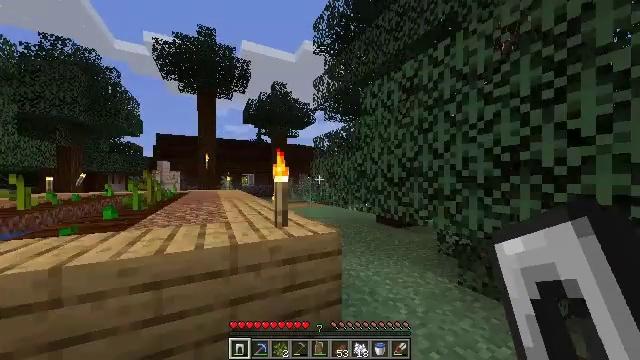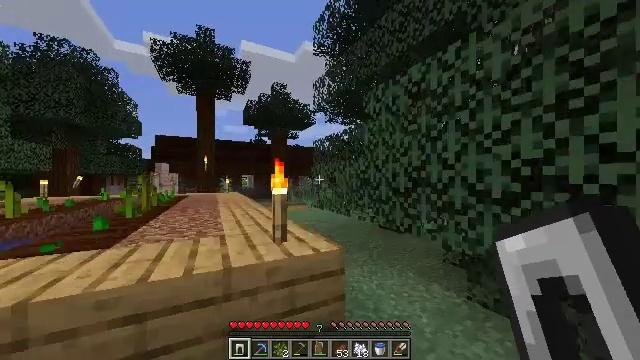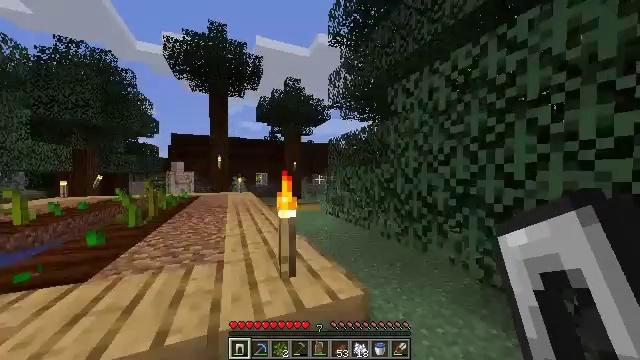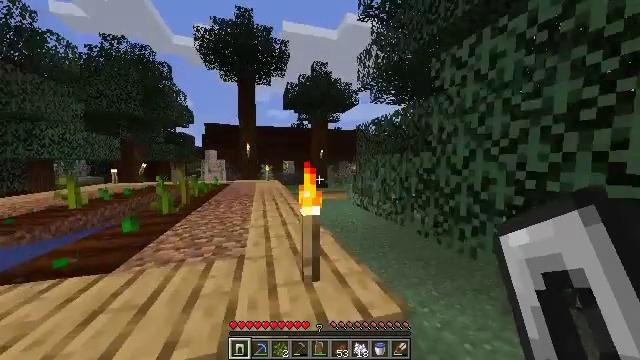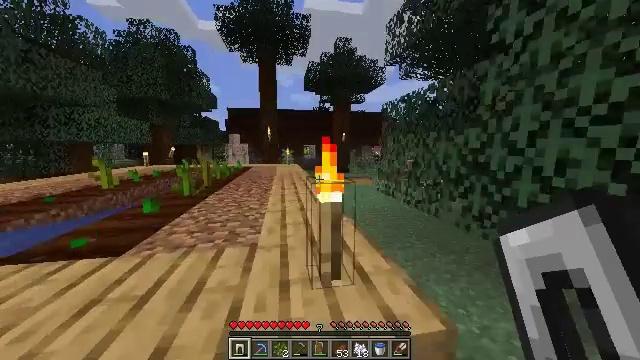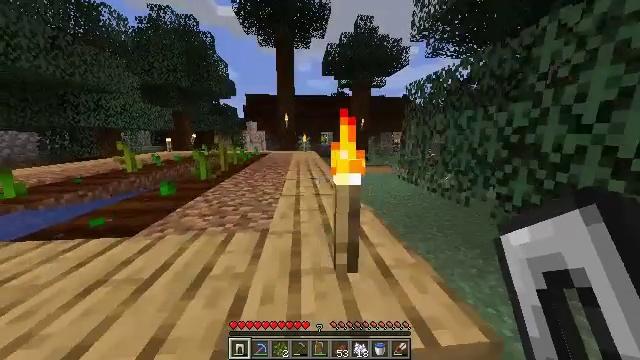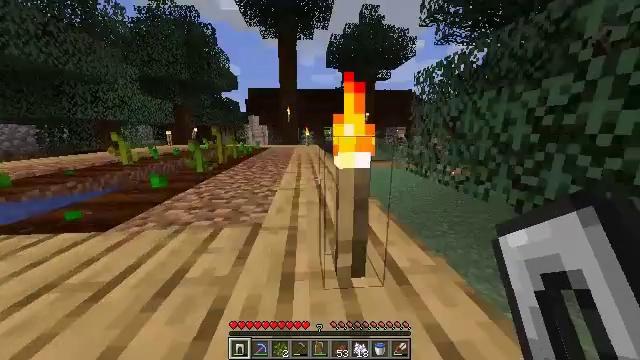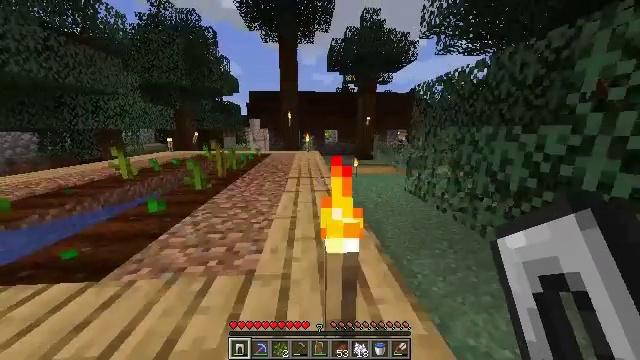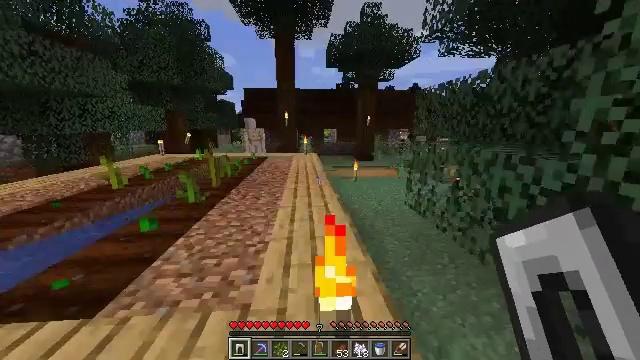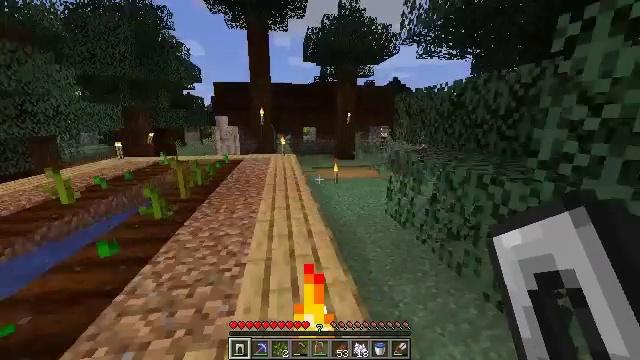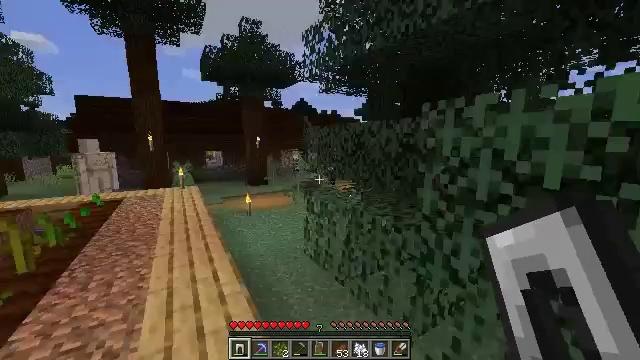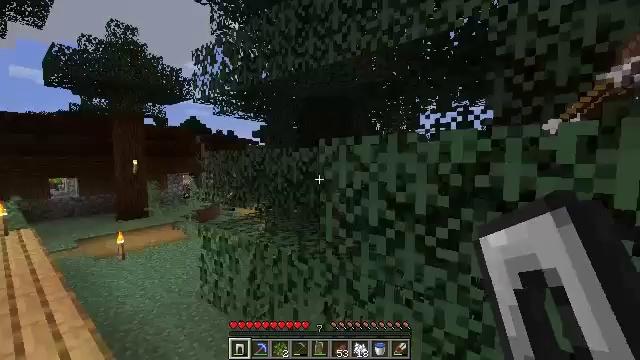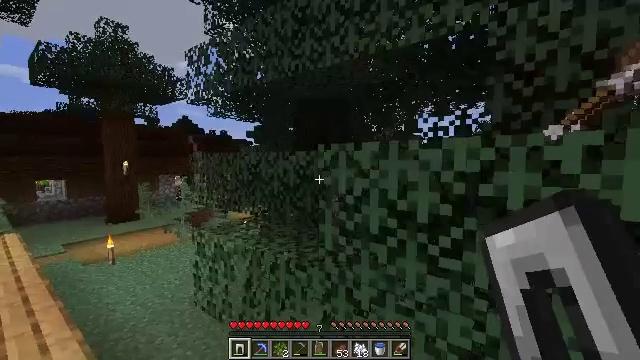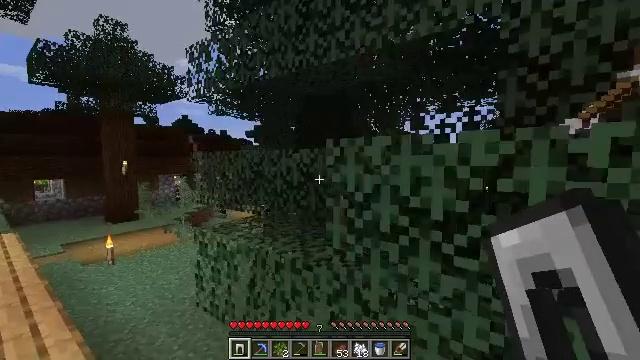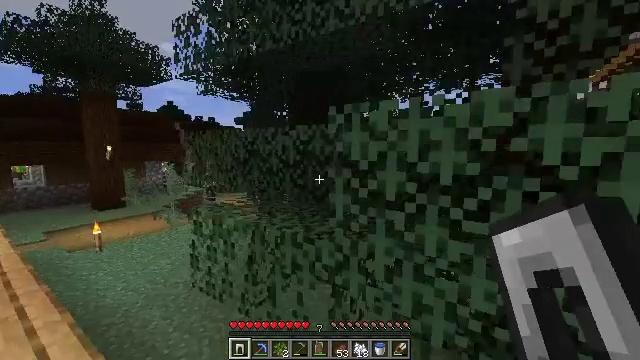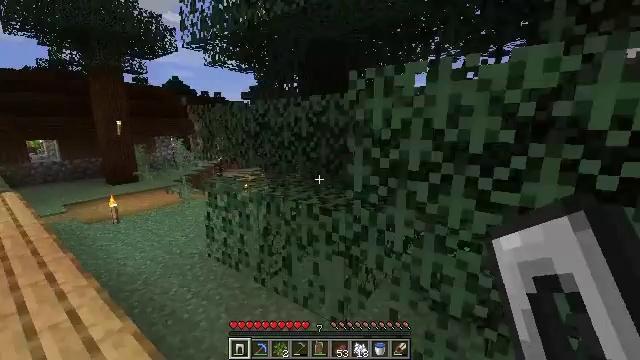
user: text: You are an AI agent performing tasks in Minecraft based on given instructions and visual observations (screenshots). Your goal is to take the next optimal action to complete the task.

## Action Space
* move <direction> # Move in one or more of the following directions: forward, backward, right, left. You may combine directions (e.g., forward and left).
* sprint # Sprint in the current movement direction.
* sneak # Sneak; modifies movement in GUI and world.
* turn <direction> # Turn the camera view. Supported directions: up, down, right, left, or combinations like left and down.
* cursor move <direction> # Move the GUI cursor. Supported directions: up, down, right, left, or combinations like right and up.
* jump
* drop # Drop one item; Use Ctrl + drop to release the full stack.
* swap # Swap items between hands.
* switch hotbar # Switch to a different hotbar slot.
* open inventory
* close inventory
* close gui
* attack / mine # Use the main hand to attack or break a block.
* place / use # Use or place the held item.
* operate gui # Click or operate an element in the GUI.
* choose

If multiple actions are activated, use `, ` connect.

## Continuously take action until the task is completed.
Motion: motion action
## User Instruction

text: Gather spruce leaves to collect foliage.
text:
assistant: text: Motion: move forward
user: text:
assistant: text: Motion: move forward, turn left and down
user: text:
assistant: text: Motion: move forward and move left, turn left and down
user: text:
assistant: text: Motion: move forward and move left, turn left and down
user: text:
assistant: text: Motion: move forward and move left, turn left and down
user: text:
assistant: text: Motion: move forward, turn down
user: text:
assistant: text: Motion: move forward, jump
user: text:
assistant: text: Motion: move forward, jump
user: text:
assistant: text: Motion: move forward and move left, turn right, jump
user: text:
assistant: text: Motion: move forward and move left, turn right and up, jump
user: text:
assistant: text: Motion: move forward and move left, turn right and up
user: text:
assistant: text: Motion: move forward and move left, turn right
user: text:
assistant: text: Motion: move left
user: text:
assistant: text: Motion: move left, turn right and down
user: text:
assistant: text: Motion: move left, turn left and down
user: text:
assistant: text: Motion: move left, turn left and down
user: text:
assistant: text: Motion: move left, turn left and down
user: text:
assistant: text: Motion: move forward and move left, turn right and down
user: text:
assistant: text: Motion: move forward and move left, turn right and down
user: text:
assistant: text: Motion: move forward and move left, turn right
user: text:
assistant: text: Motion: move forward and move left, turn right
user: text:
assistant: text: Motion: move forward and move left, turn right and up
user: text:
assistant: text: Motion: move forward and move left, turn right
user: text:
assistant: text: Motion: move forward, turn right and up
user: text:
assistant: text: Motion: move forward, turn right and up
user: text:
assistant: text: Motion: move forward, turn right and up, jump
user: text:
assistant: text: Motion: move forward, turn right and up, jump
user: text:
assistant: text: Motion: move forward, turn right, jump
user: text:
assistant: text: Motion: move forward, jump
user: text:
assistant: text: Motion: move forward, turn right